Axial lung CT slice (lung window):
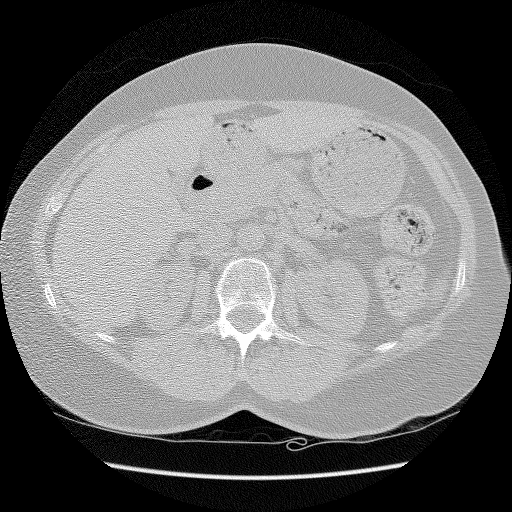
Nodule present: no